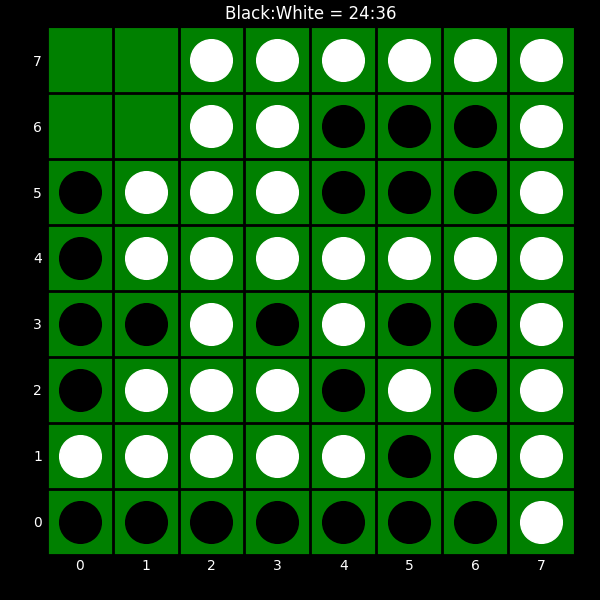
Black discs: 24
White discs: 36